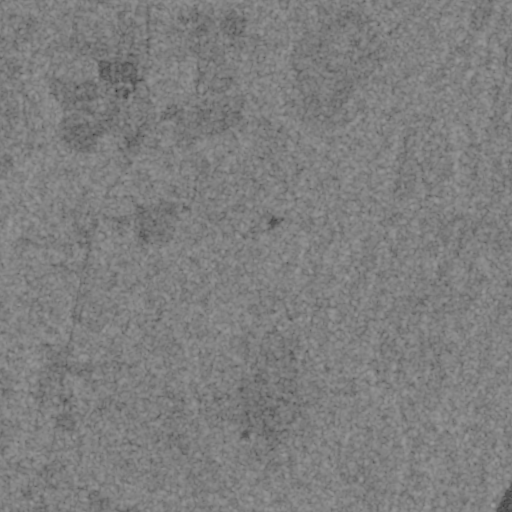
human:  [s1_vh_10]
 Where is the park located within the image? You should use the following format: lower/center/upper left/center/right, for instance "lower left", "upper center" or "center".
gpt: The park is located in the lower left of the image.
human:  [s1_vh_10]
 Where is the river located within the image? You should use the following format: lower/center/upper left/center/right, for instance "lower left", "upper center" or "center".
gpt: The river is located in the right of the image.
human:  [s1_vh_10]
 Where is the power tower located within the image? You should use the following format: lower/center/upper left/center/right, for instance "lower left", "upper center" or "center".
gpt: There is no power tower in the image.

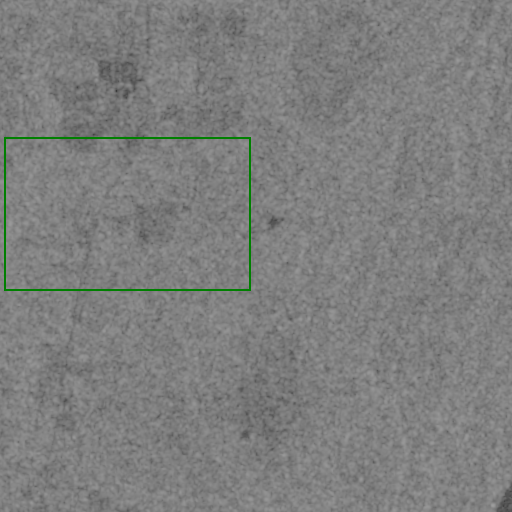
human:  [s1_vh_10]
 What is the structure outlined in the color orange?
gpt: There is no orange outline.
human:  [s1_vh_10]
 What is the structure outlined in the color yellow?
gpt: There is no structure outlined in yellow.